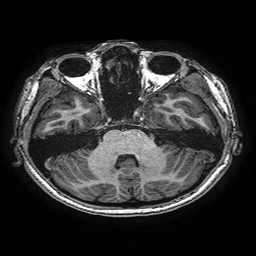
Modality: T1w
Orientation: coronal
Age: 13
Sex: female
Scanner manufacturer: ge
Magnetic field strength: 3 T
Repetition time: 0.00766 s
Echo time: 0.003476 s